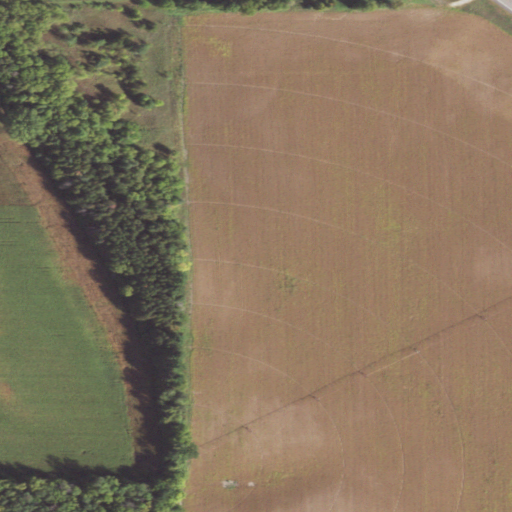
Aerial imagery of island in Minnesota named Prairie Island containing cultivated crops, grassland, woody wetlands, deciduous forest, mixed forest, barren land, and low intensity development